Question:
I am able to make the slider by using this code. But I dont know how to make it in 3D.
'''
import android.os.Bundle;
import android.support.v4.app.Fragment;
import android.support.v7.app.ActionBarActivity;
import android.view.LayoutInflater;
import android.view.View;
import android.view.View.OnClickListener;
import android.view.ViewGroup;
import android.view.Window;
import android.widget.ImageButton;
import com.navdrawer.SimpleSideDrawer;
public class MainScreen extends ActionBarActivity {
@Override
protected void onCreate(Bundle savedInstanceState) {
super.onCreate(savedInstanceState);
this.requestWindowFeature(Window.FEATURE_NO_TITLE);
setContentView(R.layout.activity_main_screen);
if (savedInstanceState == null) {
getSupportFragmentManager().beginTransaction()
.add(R.id.container, new PlaceholderFragment()).commit();
}
}
/**
* A placeholder fragment containing a simple view.
*/
public static class PlaceholderFragment extends Fragment implements
OnClickListener {
private ImageButton _Menu;
private SimpleSideDrawer slide_me;
public PlaceholderFragment() {
}
@Override
public View onCreateView(LayoutInflater inflater, ViewGroup container,
Bundle savedInstanceState) {
View rootView = inflater.inflate(R.layout.fragment_main_screen,
container, false);
slide_me = new SimpleSideDrawer(getActivity());
slide_me.setLeftBehindContentView(R.layout.slider_menu_inflator);
_Menu = (ImageButton) rootView.findViewById(R.id.menu);
_Menu.setOnClickListener(this);
return rootView;
}
@Override
public void onClick(View v) {
switch (v.getId()) {
case R.id.menu:
slide_me.toggleLeftDrawer();
break;
default:
break;
}
}
}
}
'''
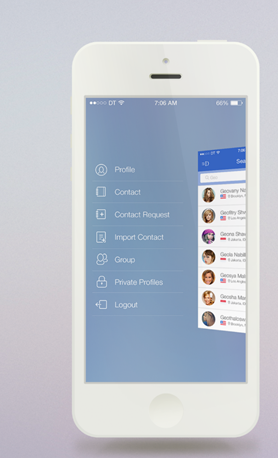
Answer: Use<URL> Library for make slide menu with 3D effect